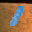
Label: 1